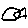
Label: fish